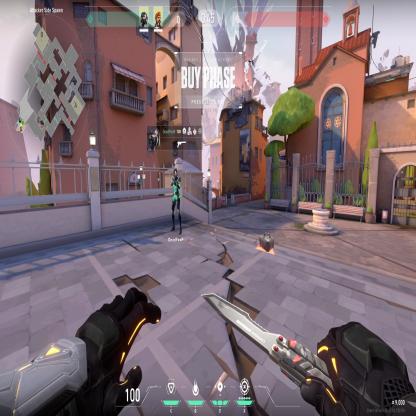
Label: dropped spike ; teammate